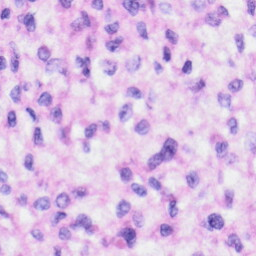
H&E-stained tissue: Liver